Question: I wish to have an attribute called idField in my json object. Now this attribute is either an array if it contains multiple elements or just an object if it contains one element. I wish to create such an attribute from the data in an extjs store. In essence if the store contains just one element I need to insert this idField 'object' in the json object otherwise I need to insert an 'array' called idField in the json object. Please advise as to how to do that.
My store has 2 columns namely 'name' and 'type' in its data. What I wish is that if it contains just one element then my object should look like this:
'''
{
...
idField : {
name : ...
type : ...
}
}
'''
If my store contains 2 rows then my object should look like this :
'''
{
...
idField : [
{
name : ...
type : ...
},
{
name : ...
type : ...
}
]
}
'''
Also I have to INSERT this idField attribute inside the object. There is no currect idField attribute yet in the object.
I received this object in the console when I wrote 'console.log(Ext.getStore("My_store_name").data)'

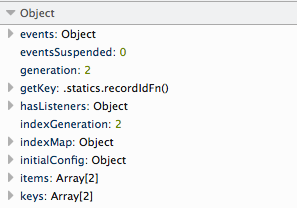
Answer: To get the data from the EXT JS store
'''
var data = Ext.getStore("Your_Store_Name").data
'''
In my snippet below I am assuming that you like to get the values from field name called item.
'''
var data = Ext.getStore("Your_Store_Name").data
//imagine your JSON where you need to store is in variable myJSON
if (data.items.length == 1){
myJSON.idField = {type: 'sometype', name: data.item[0]} }
else if (data.item.length > 1)
{ //make an array of JSON
var list = [];
for(var i = 0; i < data.item.length; i++)
{
list.push({type: 'sometype', name: data.item[i]})
}
myJSON.idField = list; //set the array
}
'''